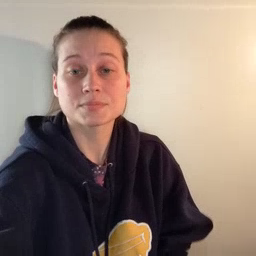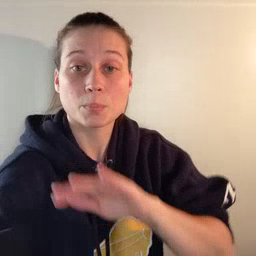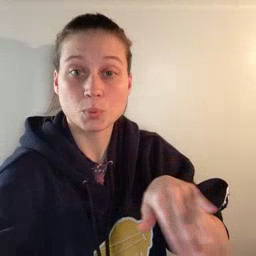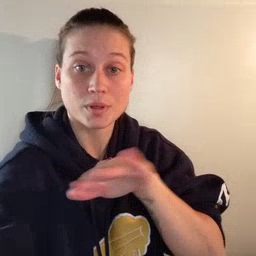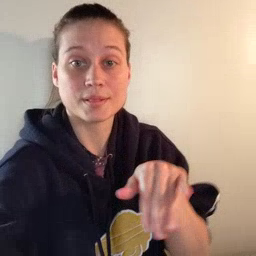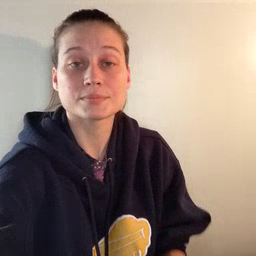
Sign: pool